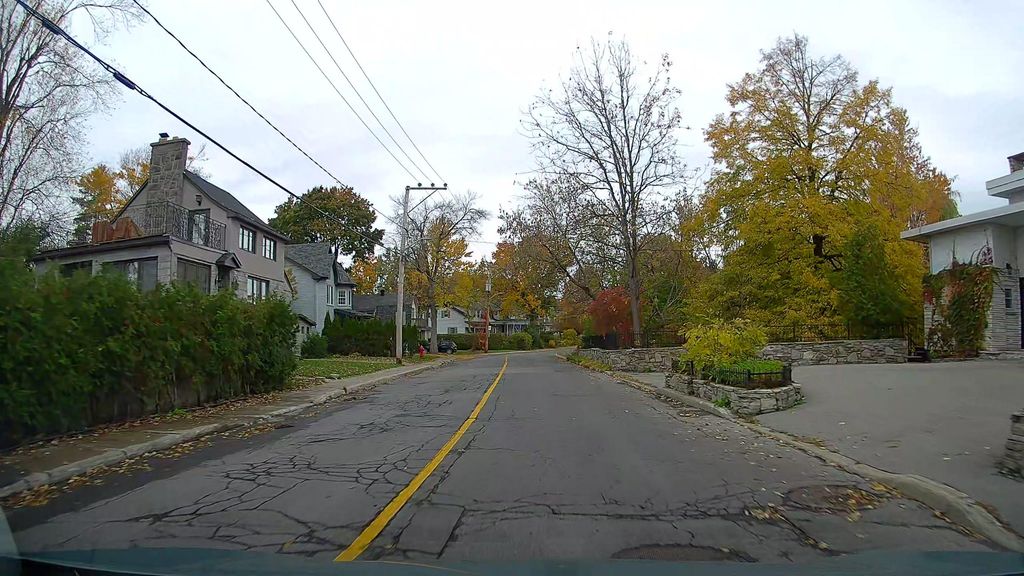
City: montreal